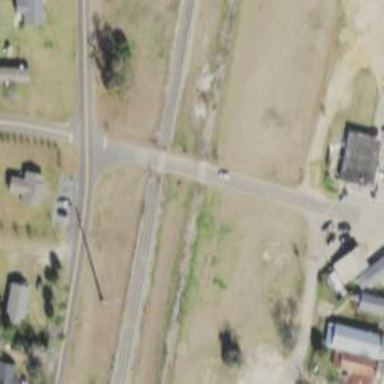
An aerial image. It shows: Railway level crossing.